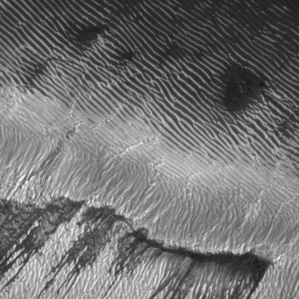
Label: frost